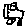
Label: car